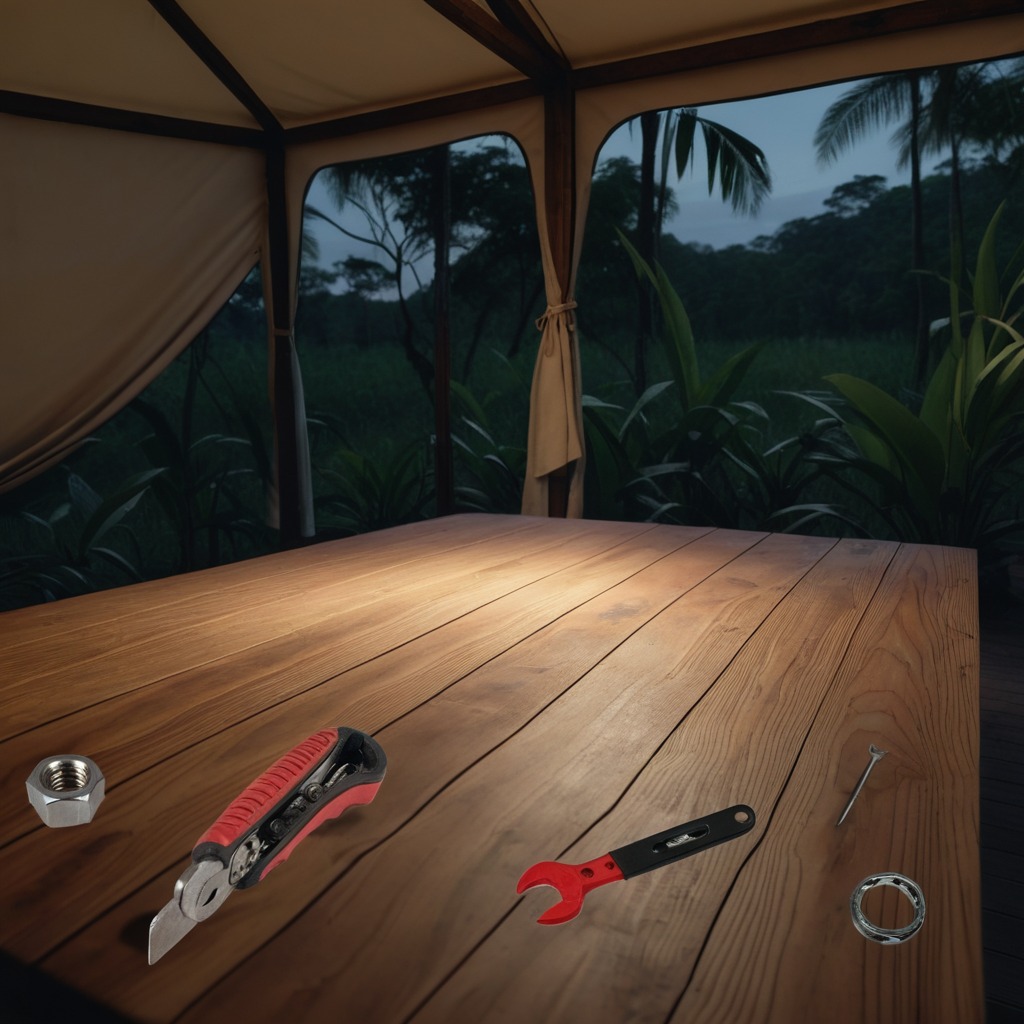
A metal ball bearing, a utility knife, an iron nail, a metal nut, and a wrench are lying on the wooden table.